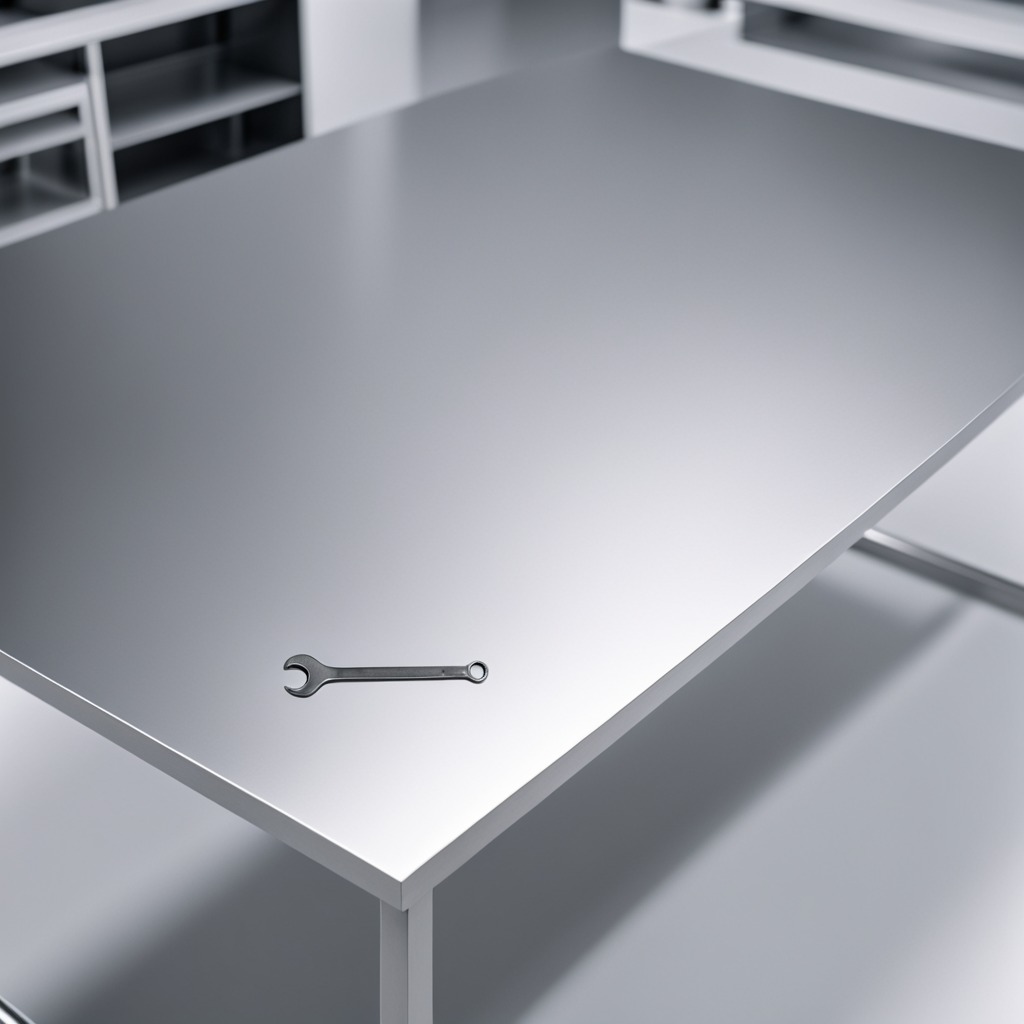
An wrench lies on the stainless steel table in a high-end prototyping lab.